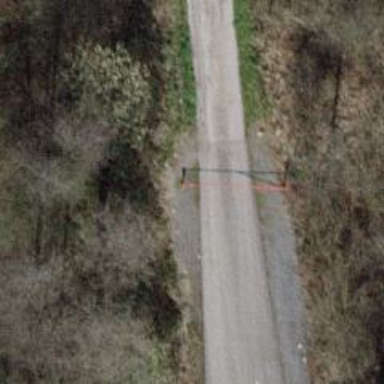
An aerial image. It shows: Swing gate.